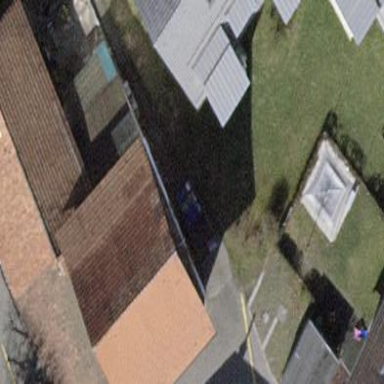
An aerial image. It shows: Shed.